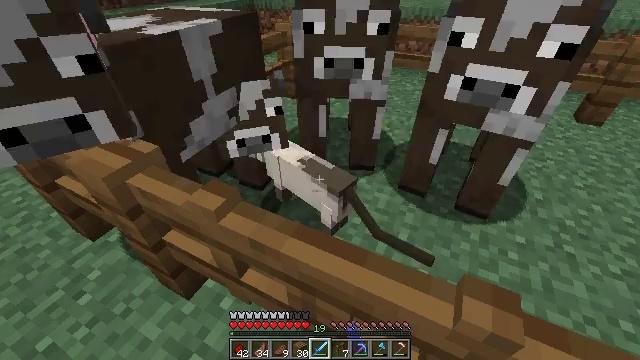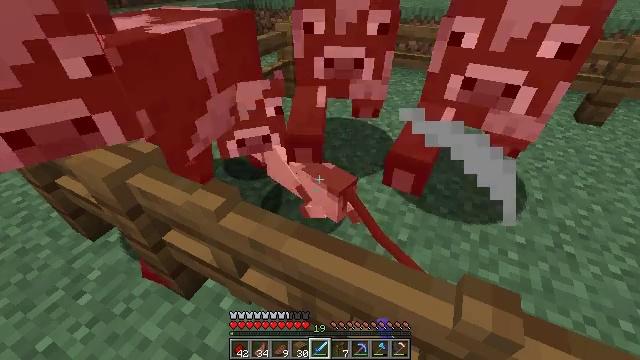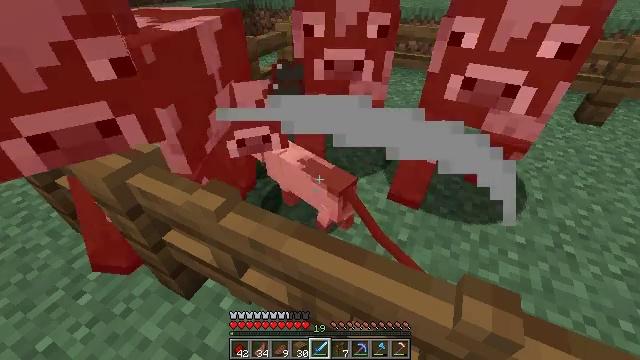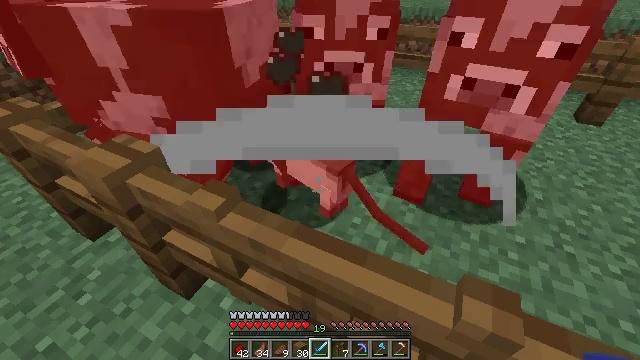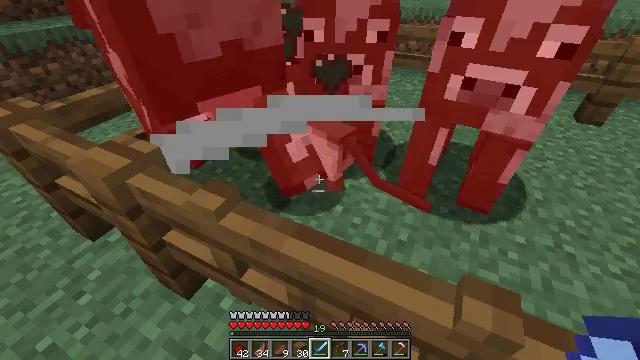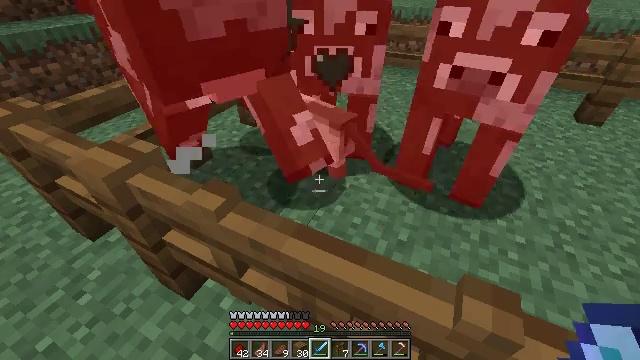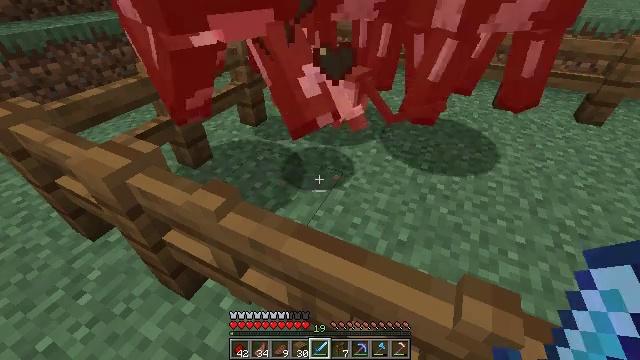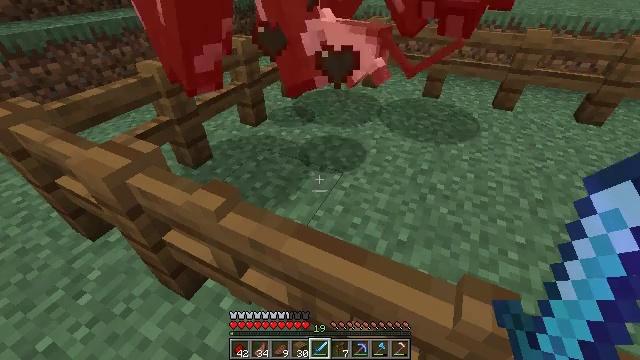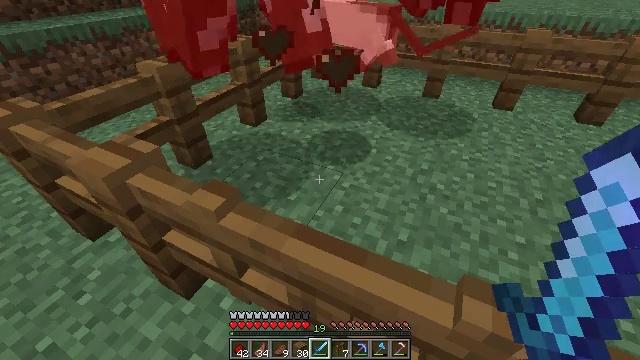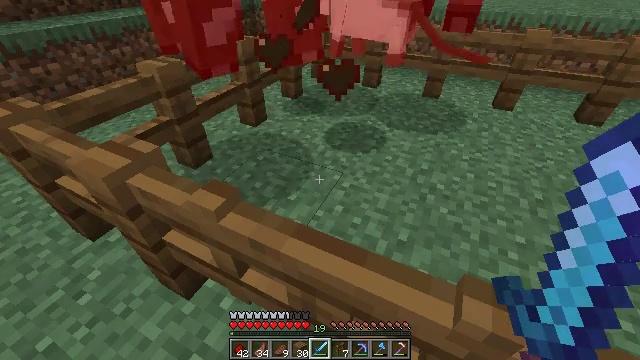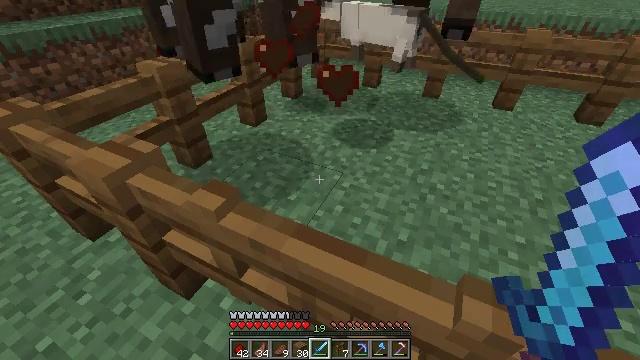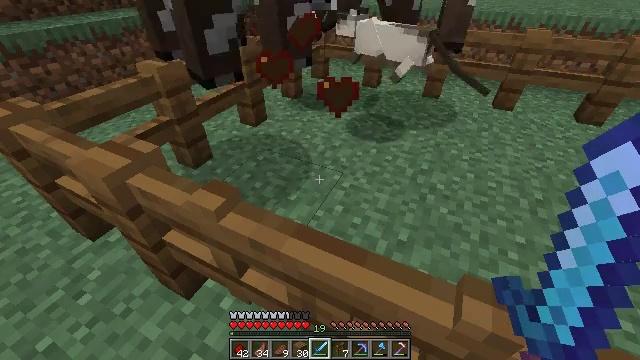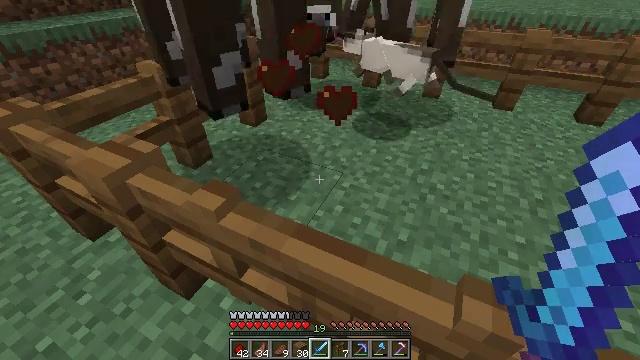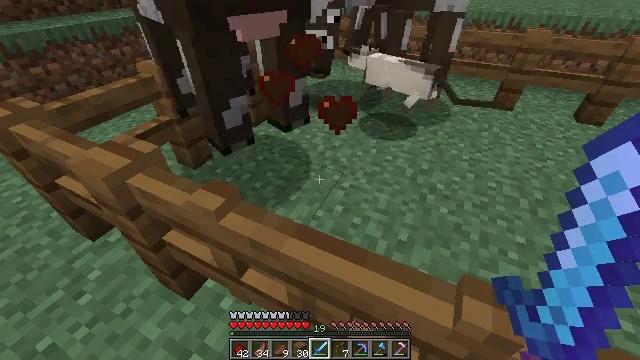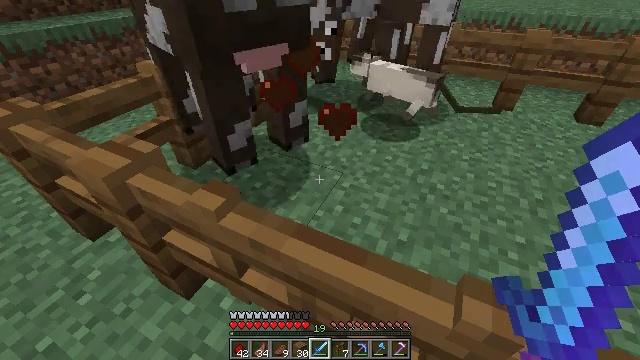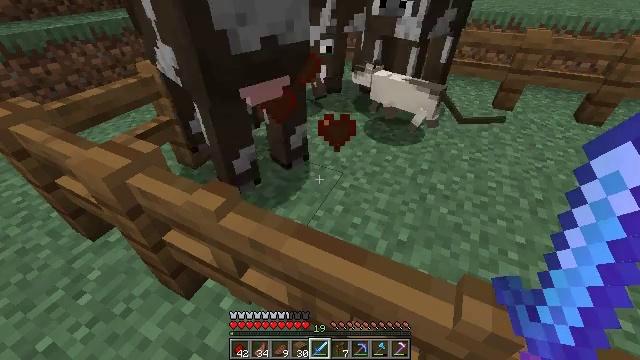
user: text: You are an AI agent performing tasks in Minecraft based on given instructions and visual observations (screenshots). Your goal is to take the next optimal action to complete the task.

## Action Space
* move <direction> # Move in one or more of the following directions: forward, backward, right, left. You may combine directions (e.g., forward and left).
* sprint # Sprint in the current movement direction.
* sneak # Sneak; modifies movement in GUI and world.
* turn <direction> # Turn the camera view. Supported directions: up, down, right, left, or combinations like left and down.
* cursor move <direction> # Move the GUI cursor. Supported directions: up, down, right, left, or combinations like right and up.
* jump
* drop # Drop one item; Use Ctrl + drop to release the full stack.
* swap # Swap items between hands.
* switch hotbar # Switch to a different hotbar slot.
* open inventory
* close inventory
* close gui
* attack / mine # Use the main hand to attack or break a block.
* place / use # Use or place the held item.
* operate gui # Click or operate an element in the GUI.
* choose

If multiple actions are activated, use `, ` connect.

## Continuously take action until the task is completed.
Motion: motion action
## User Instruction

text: Kill the cat.
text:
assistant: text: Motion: no_op
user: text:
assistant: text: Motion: no_op
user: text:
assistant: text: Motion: no_op
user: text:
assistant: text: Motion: no_op
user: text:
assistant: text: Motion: no_op
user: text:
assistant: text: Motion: no_op
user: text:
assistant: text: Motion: no_op
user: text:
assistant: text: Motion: no_op
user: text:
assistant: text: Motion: no_op
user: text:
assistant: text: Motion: no_op
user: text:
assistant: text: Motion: no_op
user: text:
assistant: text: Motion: no_op
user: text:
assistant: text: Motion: no_op
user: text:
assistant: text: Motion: no_op
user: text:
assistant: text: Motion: no_op
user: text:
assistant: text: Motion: turn right and up
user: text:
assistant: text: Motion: turn right and up
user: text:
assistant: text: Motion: turn up
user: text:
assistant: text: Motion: no_op
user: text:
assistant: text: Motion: no_op
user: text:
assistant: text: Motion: no_op
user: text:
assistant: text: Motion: no_op
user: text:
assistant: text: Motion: no_op
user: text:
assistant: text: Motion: no_op
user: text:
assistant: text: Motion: turn right
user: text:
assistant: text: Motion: turn right
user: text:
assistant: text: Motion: turn right
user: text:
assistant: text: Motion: no_op
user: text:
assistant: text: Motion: turn right
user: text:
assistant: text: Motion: turn right